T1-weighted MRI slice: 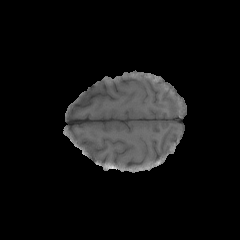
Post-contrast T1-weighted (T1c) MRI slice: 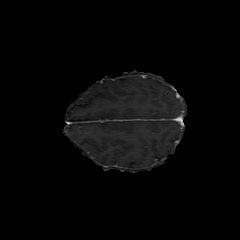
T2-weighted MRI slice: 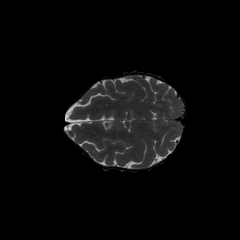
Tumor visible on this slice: no